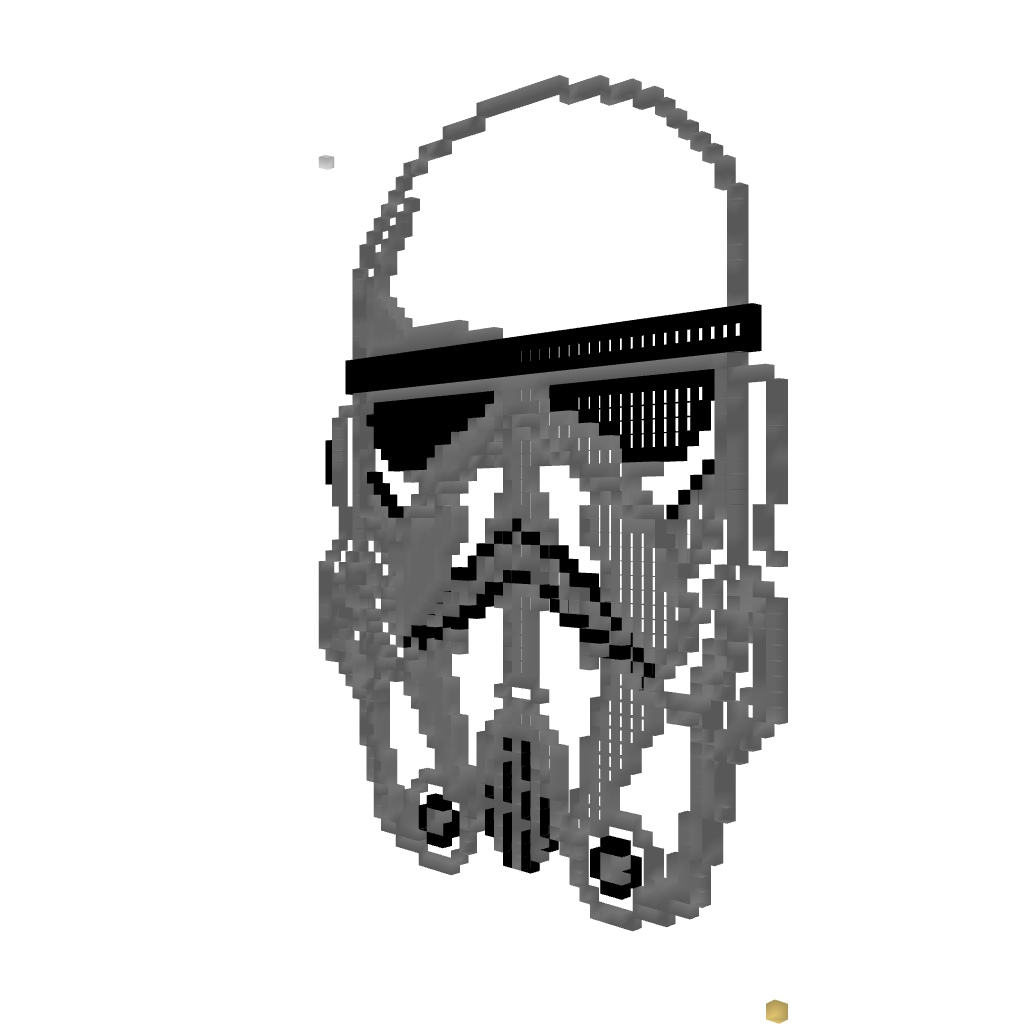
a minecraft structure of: Storm Trooper bad low quality